【题型】证明题　【知识点】立体几何　【难度】easy
如图，在正三棱柱 \(ABC-A_1B_1C_1\) 中，\(AB=2\)，\(AA_1=4\)，点 \(D\)、\(E\)、\(F\) 分别是棱 \(AB\)、\(BC\)、\(A_1C_1\) 的中点.

\vspace{1em}

(1) 证明：\(EF \parallel\) 平面 \(A_1CD\)；

(2) 求二面角 \(C_1-A_1C-D\) 的大小.

\vspace{1em}
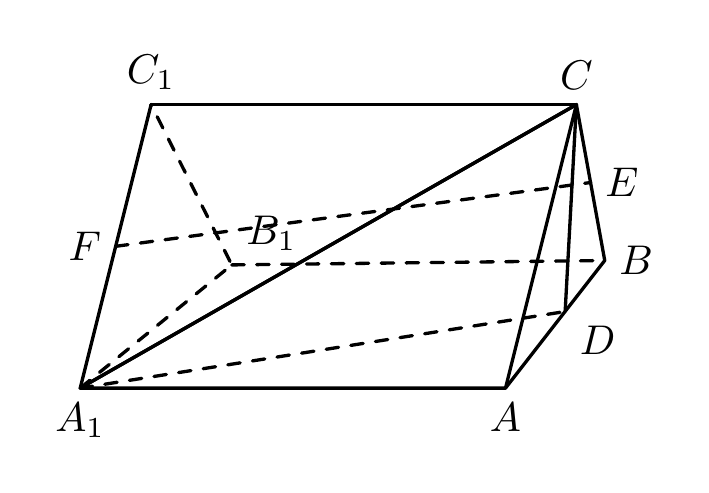
【解答】

\textbf{【解】}

(1) 连接 \(DE\)，如下图所示：

则 \(DE \parallel AC \parallel A_1F\)，且 \(DE = \dfrac{1}{2}AC = A_1F\)，
所以四边形 \(DEFA_1\) 为平行四边形，\(EF \parallel A_1D\)，
又 \(EF \not\subset\) 平面 \(A_1CD\) 内，\(A_1D \subset\) 平面 \(A_1CD\)，
所以 \(EF \parallel\) 平面 \(A_1CD\).

\vspace{1em}

(2) 作 \(DH \perp AC\)，\(DO \perp A_1C\)，垂足分别为 \(H\) 和 \(O\)，如下图所示：

因为 \(AA_1 \perp\) 平面 \(ABC\)，\(DH \subset\) 平面 \(ABC\)，所以 \(AA_1 \perp DH\)，
又 \(AA_1 \cap AC = A\)，所以 \(DH \perp\) 平面 \(A_1AC\).

因此 \(OH\) 为 \(OD\) 在平面 \(A_1AC\) 内的投影，由三垂线定理可知 \(OH \perp A_1C\)，
所以二面角 \(C_1-A_1C-D\) 的平面角为 \(\angle DOH\) 的补角.

又 \(AB=2\)，\(AA_1=4\)，可得 \(CD = \sqrt{3}\)，因此可得 \(DH = \dfrac{\sqrt{3}}{2}\)，

又易知 \(A_1D = \sqrt{17}\)，\(A_1C = 2\sqrt{5}\)，所以
\[
DO = \dfrac{\sqrt{255}}{10},
\]
可得
\[
OH = \sqrt{DO^2 - DH^2} = \dfrac{3\sqrt{5}}{5},
\]
所以
\[
\tan\angle DOH = \dfrac{DH}{OH} = \dfrac{\sqrt{15}}{6} \quad \left(\text{或 } \sin\angle DOH = \sqrt{\dfrac{5}{17}}\right),
\]
因此二面角 \(C_1-A_1C-D\) 的大小为
\[
\pi - \arctan\dfrac{\sqrt{15}}{6} \quad \left(\text{或 } \pi - \arcsin\dfrac{\sqrt{85}}{17}\right).
\]

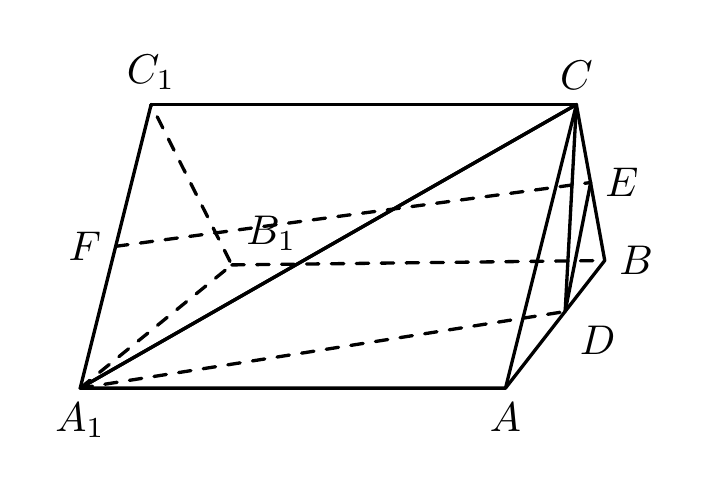
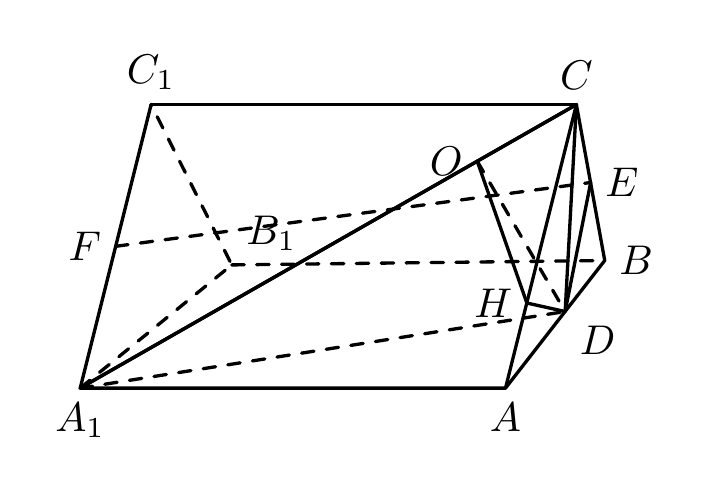